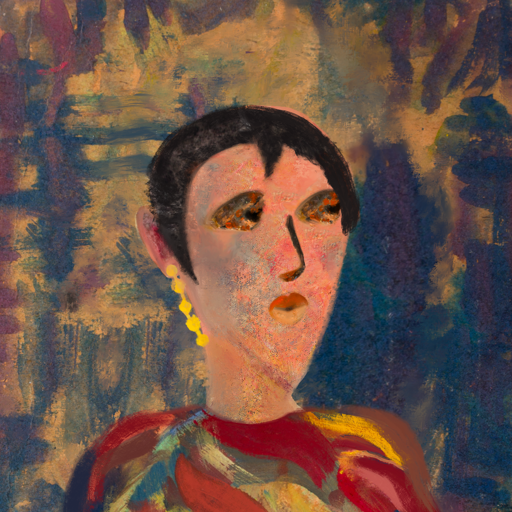
Background: InTheSun, Head And Neck Side: Irani, Face Side: Gypsy_Queen, Bust: Mother_And_Son_Son, Hair Side: Roy_Bahadur, Head Accessory: Blank, Second Necklace: Blank, Necklace: Blank, Baby: Blank